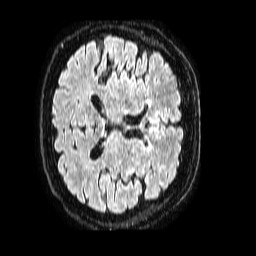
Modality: FLAIR
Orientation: axial
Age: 70
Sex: female
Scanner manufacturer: philips
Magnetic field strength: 1.5 T
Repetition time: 4.8 s
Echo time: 0.3 s